Question: I have a database table that holds parent and child records much like a Categories table. The ParentID field of this table holds the ID of that record's parent record...
My table columns are: SectionID, Title, Number, ParentID, Active
I only plan to allow my parent to child relationship go two levels deep. So I have a section and a sub section and that it.
I need to output this data into my MVC view page in an outline fashion like so...
1. Section 1 Sub-Section 1 of 1 Sub-Section 2 of 1 Sub-Section 3 of 1
2. Section 2 Sub-Section 1 of 2 Sub-Section 2 of 2 Sub-Section 3 of 2
3. Section 3
I am using Entity Framework 4.0 and MVC 2.0 and have never tried something like this with LINQ. I have a FK set up on the section table mapping the ParentID back to the SectionID hoping EF would create a complex "Section" type with the Sub-Sections as a property of type list of Sections but maybe I did not set things up correctly.
So I am guessing I can still get the end result using a LINQ query. Can someone point me to some sample code that could provide a solution or possibly a hint in the right direction?

Update:
I was able to straighten out my EDMX so that I can get the sub-sections for each section as a property of type list, but now I realize I need to sort the related entities.
'''
var sections = from section in dataContext.Sections
where section.Active == true && section.ParentID == 0
orderby section.Number
select new Section
{
SectionID = section.SectionID,
Title = section.Title,
Number = section.Number,
ParentID = section.ParentID,
Timestamp = section.Timestamp,
Active = section.Active,
Children = section.Children.OrderBy(c => c.Number)
};
'''
produces the following error.
Cannot implicitly convert type 'System.Linq.IOrderedEnumerable' to 'System.Data.Objects.DataClasses.EntityCollection'
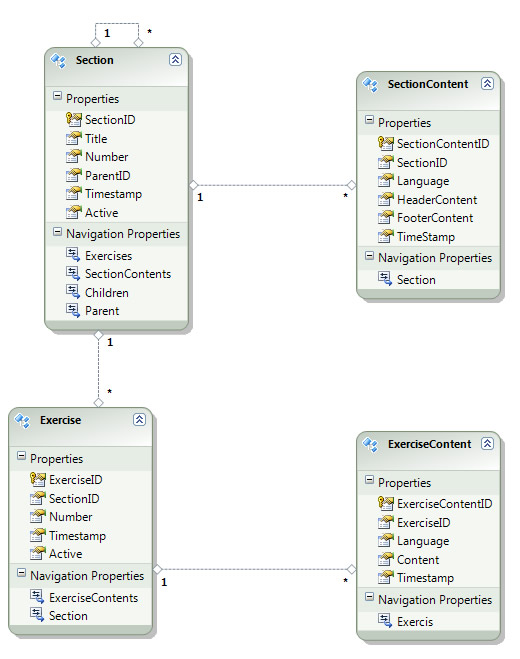
Answer: Your model has two navigation properties 'Sections1' and 'Section1'. Rename the first one to 'Children' and the second one to 'Parent'.
Depending on whether you have a root Section or perhaps have each top-level section parented to itself (or instead make parent nullable?), your query might look something like:-
'''
// assume top sections are ones where parent == self
var topSections = context.Sections.Where(section => section.ParentId == SectionId);
// now put them in order (might have multiple orderings depending on input, pick one)
topSections = topSections.OrderBy(section => section.Title);
// now get the children in order using an anonymous type for the projection
var result = topSections.Select(section => new {top = section, children = section.Children.OrderBy(child => child.Title)});
'''